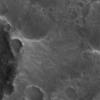
Label: not_dusty